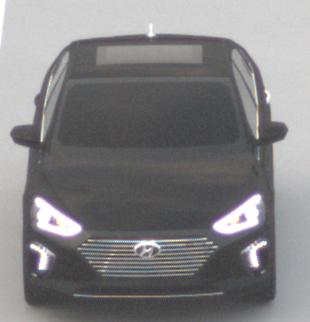
Make: Hyundai
Model: IONIQ Hybrid
Detailed model: IONIQ (AE) Hybrid
Model produced from: 2016/10
Model produced until: 2018/08
Doors: 5
Color: black
Road condition: dry road
Daytime: morning or afternoon
Contrast: low contrast